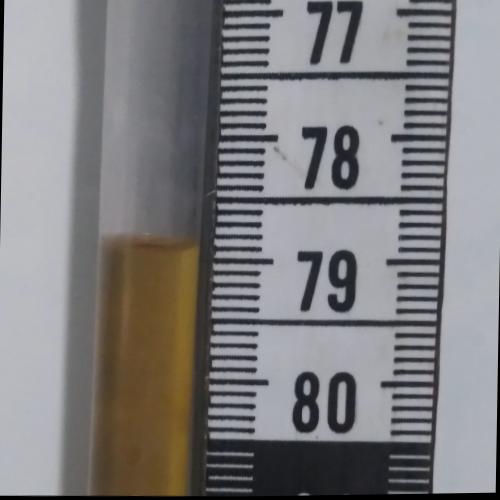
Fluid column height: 78.9 cm